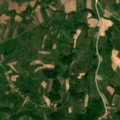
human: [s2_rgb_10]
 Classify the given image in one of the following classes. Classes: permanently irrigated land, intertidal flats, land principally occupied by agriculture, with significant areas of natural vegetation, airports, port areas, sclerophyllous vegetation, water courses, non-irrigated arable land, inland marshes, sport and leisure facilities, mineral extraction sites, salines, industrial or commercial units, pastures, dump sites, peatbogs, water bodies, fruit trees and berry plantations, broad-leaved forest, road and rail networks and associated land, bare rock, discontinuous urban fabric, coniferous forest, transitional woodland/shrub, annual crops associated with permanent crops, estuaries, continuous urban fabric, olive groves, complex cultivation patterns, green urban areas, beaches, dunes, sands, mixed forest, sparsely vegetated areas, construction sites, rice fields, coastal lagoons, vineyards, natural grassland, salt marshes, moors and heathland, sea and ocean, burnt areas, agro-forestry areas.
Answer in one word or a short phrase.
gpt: complex cultivation patterns, land principally occupied by agriculture, with significant areas of natural vegetation, broad-leaved forest